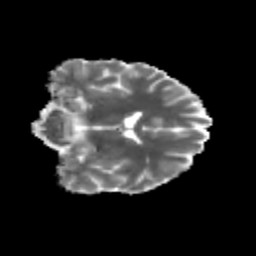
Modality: MD
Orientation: coronal
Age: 29
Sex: male
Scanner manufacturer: siemens
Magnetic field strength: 3 T
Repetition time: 3.5 s
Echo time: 0.125 s